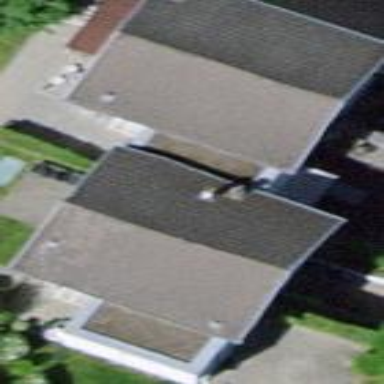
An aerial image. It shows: Terrace building.